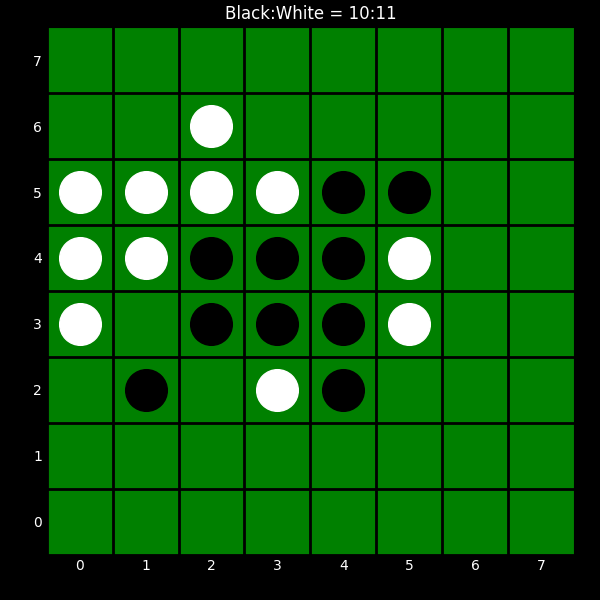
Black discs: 10
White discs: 11